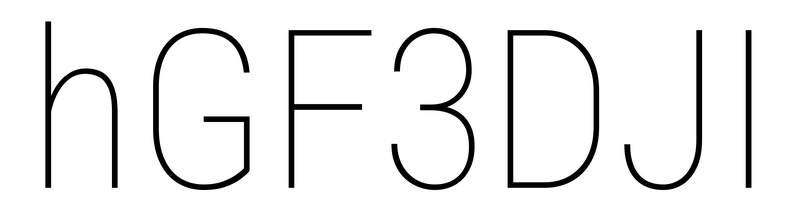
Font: Roboto_Condensed_Thin